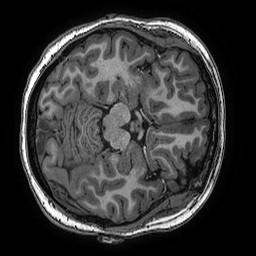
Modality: T1w
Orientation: axial
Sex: female
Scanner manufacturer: ge
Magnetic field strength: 3 T
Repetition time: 0.0077 s
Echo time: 0.003436 s